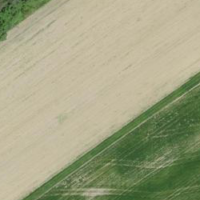
EUNIS habitat code: 52
Species observed at this site:
Dendrocoptes medius
Strix aluco